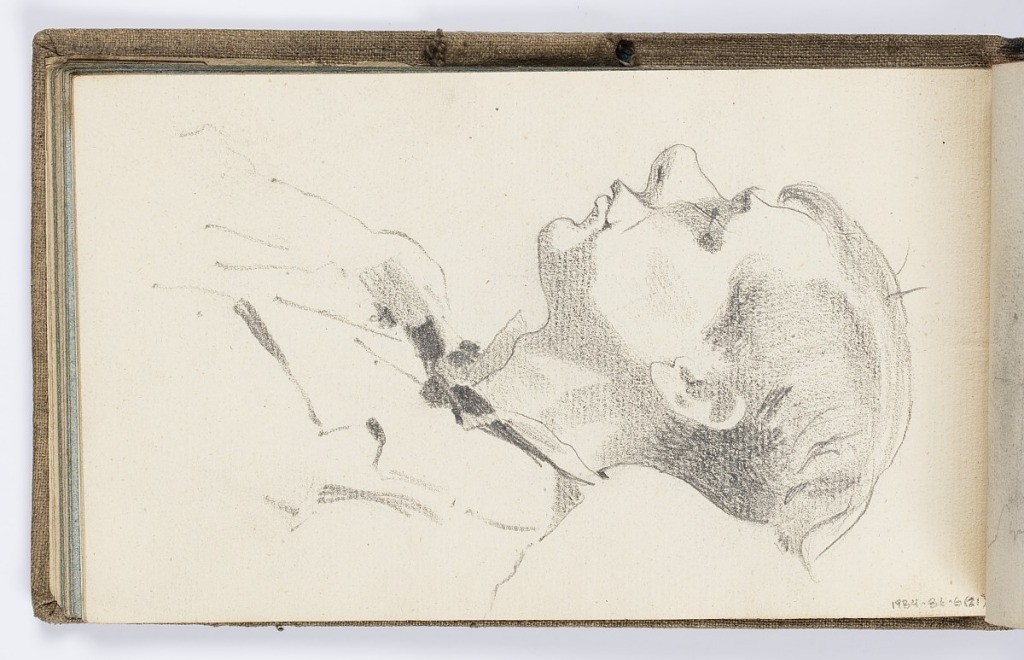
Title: Sketchbook Page: Man in Profile
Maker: Kenyon Cox, American, 1856–1919
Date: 1877–78
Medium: Graphite on laid paper
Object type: Sketchbook folio
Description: Young man with bow tie shown in left profile.